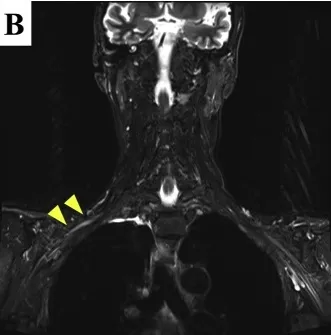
Findings of short-tau inversion recovery sequences in MRI. Slightly high signal intensity (arrowheads) on the distal side of the cord. These signals indicated the most severely damaged part.
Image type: radiology (mri)